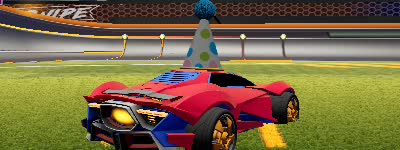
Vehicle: werewolf